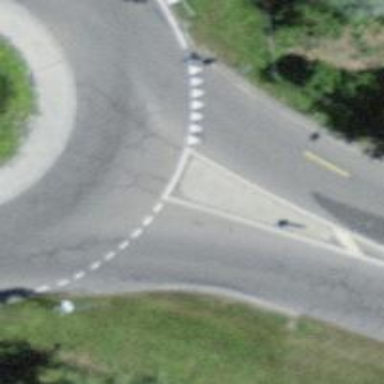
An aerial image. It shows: Secondary road with asphalt surface.